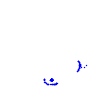
Particle: proton